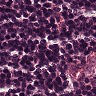
Metastatic tissue present: no